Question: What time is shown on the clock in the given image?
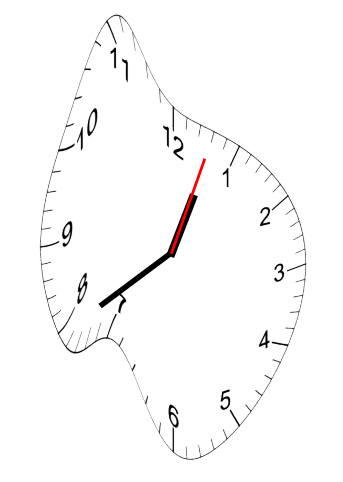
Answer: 12:39:03